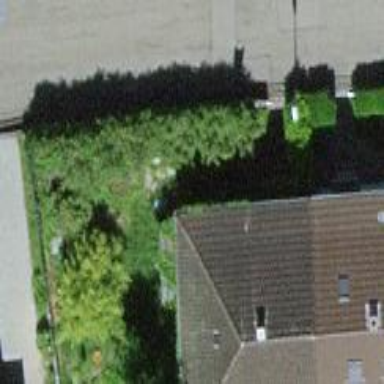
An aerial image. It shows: House with hipped roof.